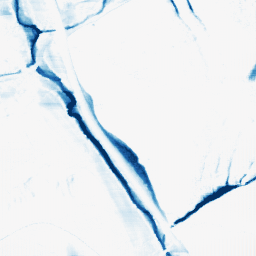
Category: morphological
Decomposition family: morphological_ellipse
Decomposition parameters: operation: closing
width: 5
height: 30
Upsampling method: fft_zeropad
Upsampling parameters: scale: 4
Upsampling scale: 4